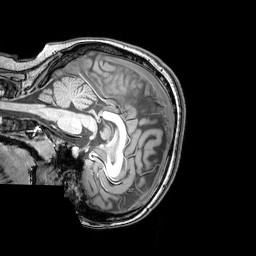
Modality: T1w
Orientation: sagittal
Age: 20
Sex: female
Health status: healthy
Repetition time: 0.081 s
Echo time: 0.037 s